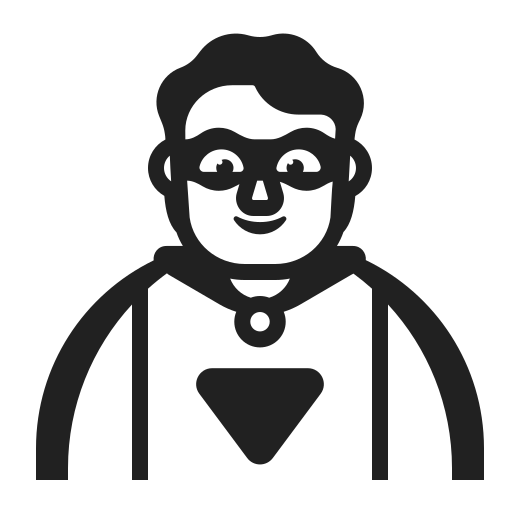
person superhero high contrast default